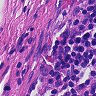
Metastatic tissue present: no